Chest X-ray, PA view. Patient: 45 years old, sex F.
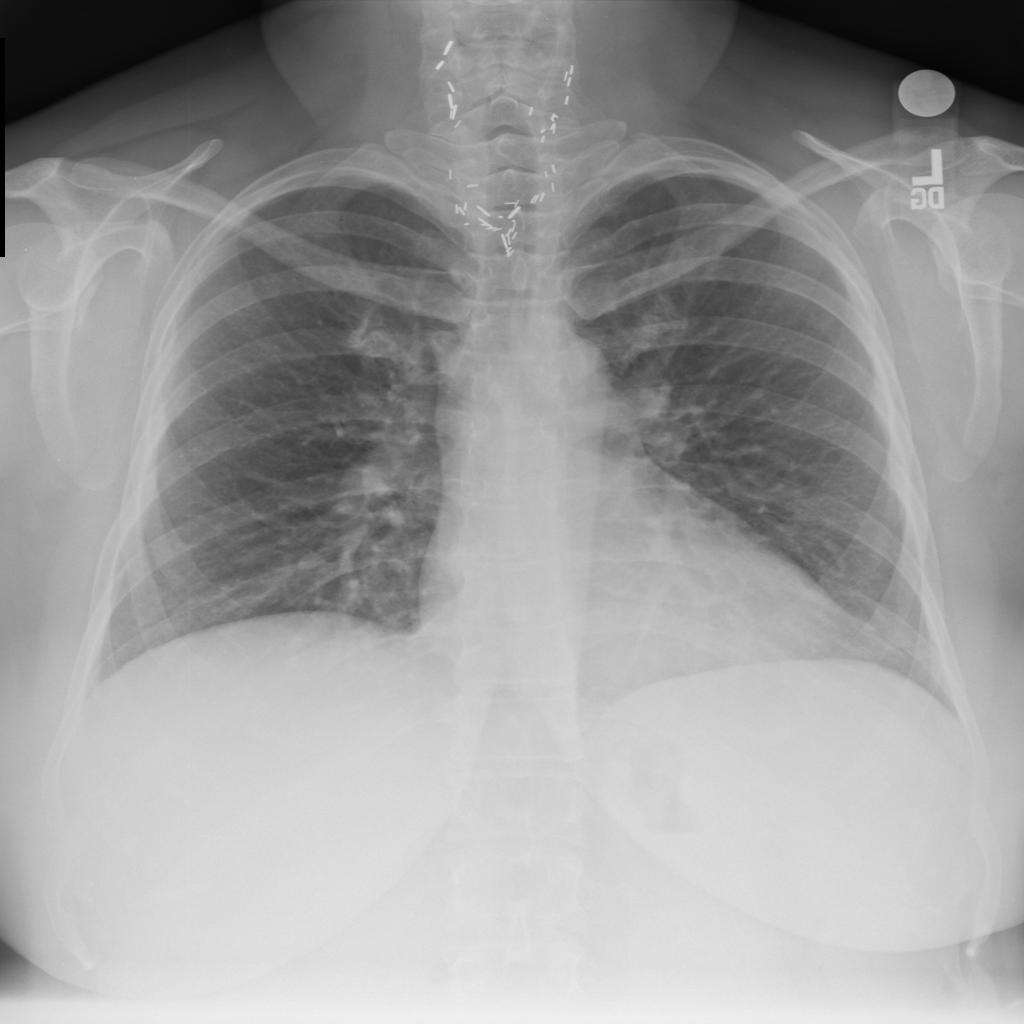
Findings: No Finding